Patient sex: M
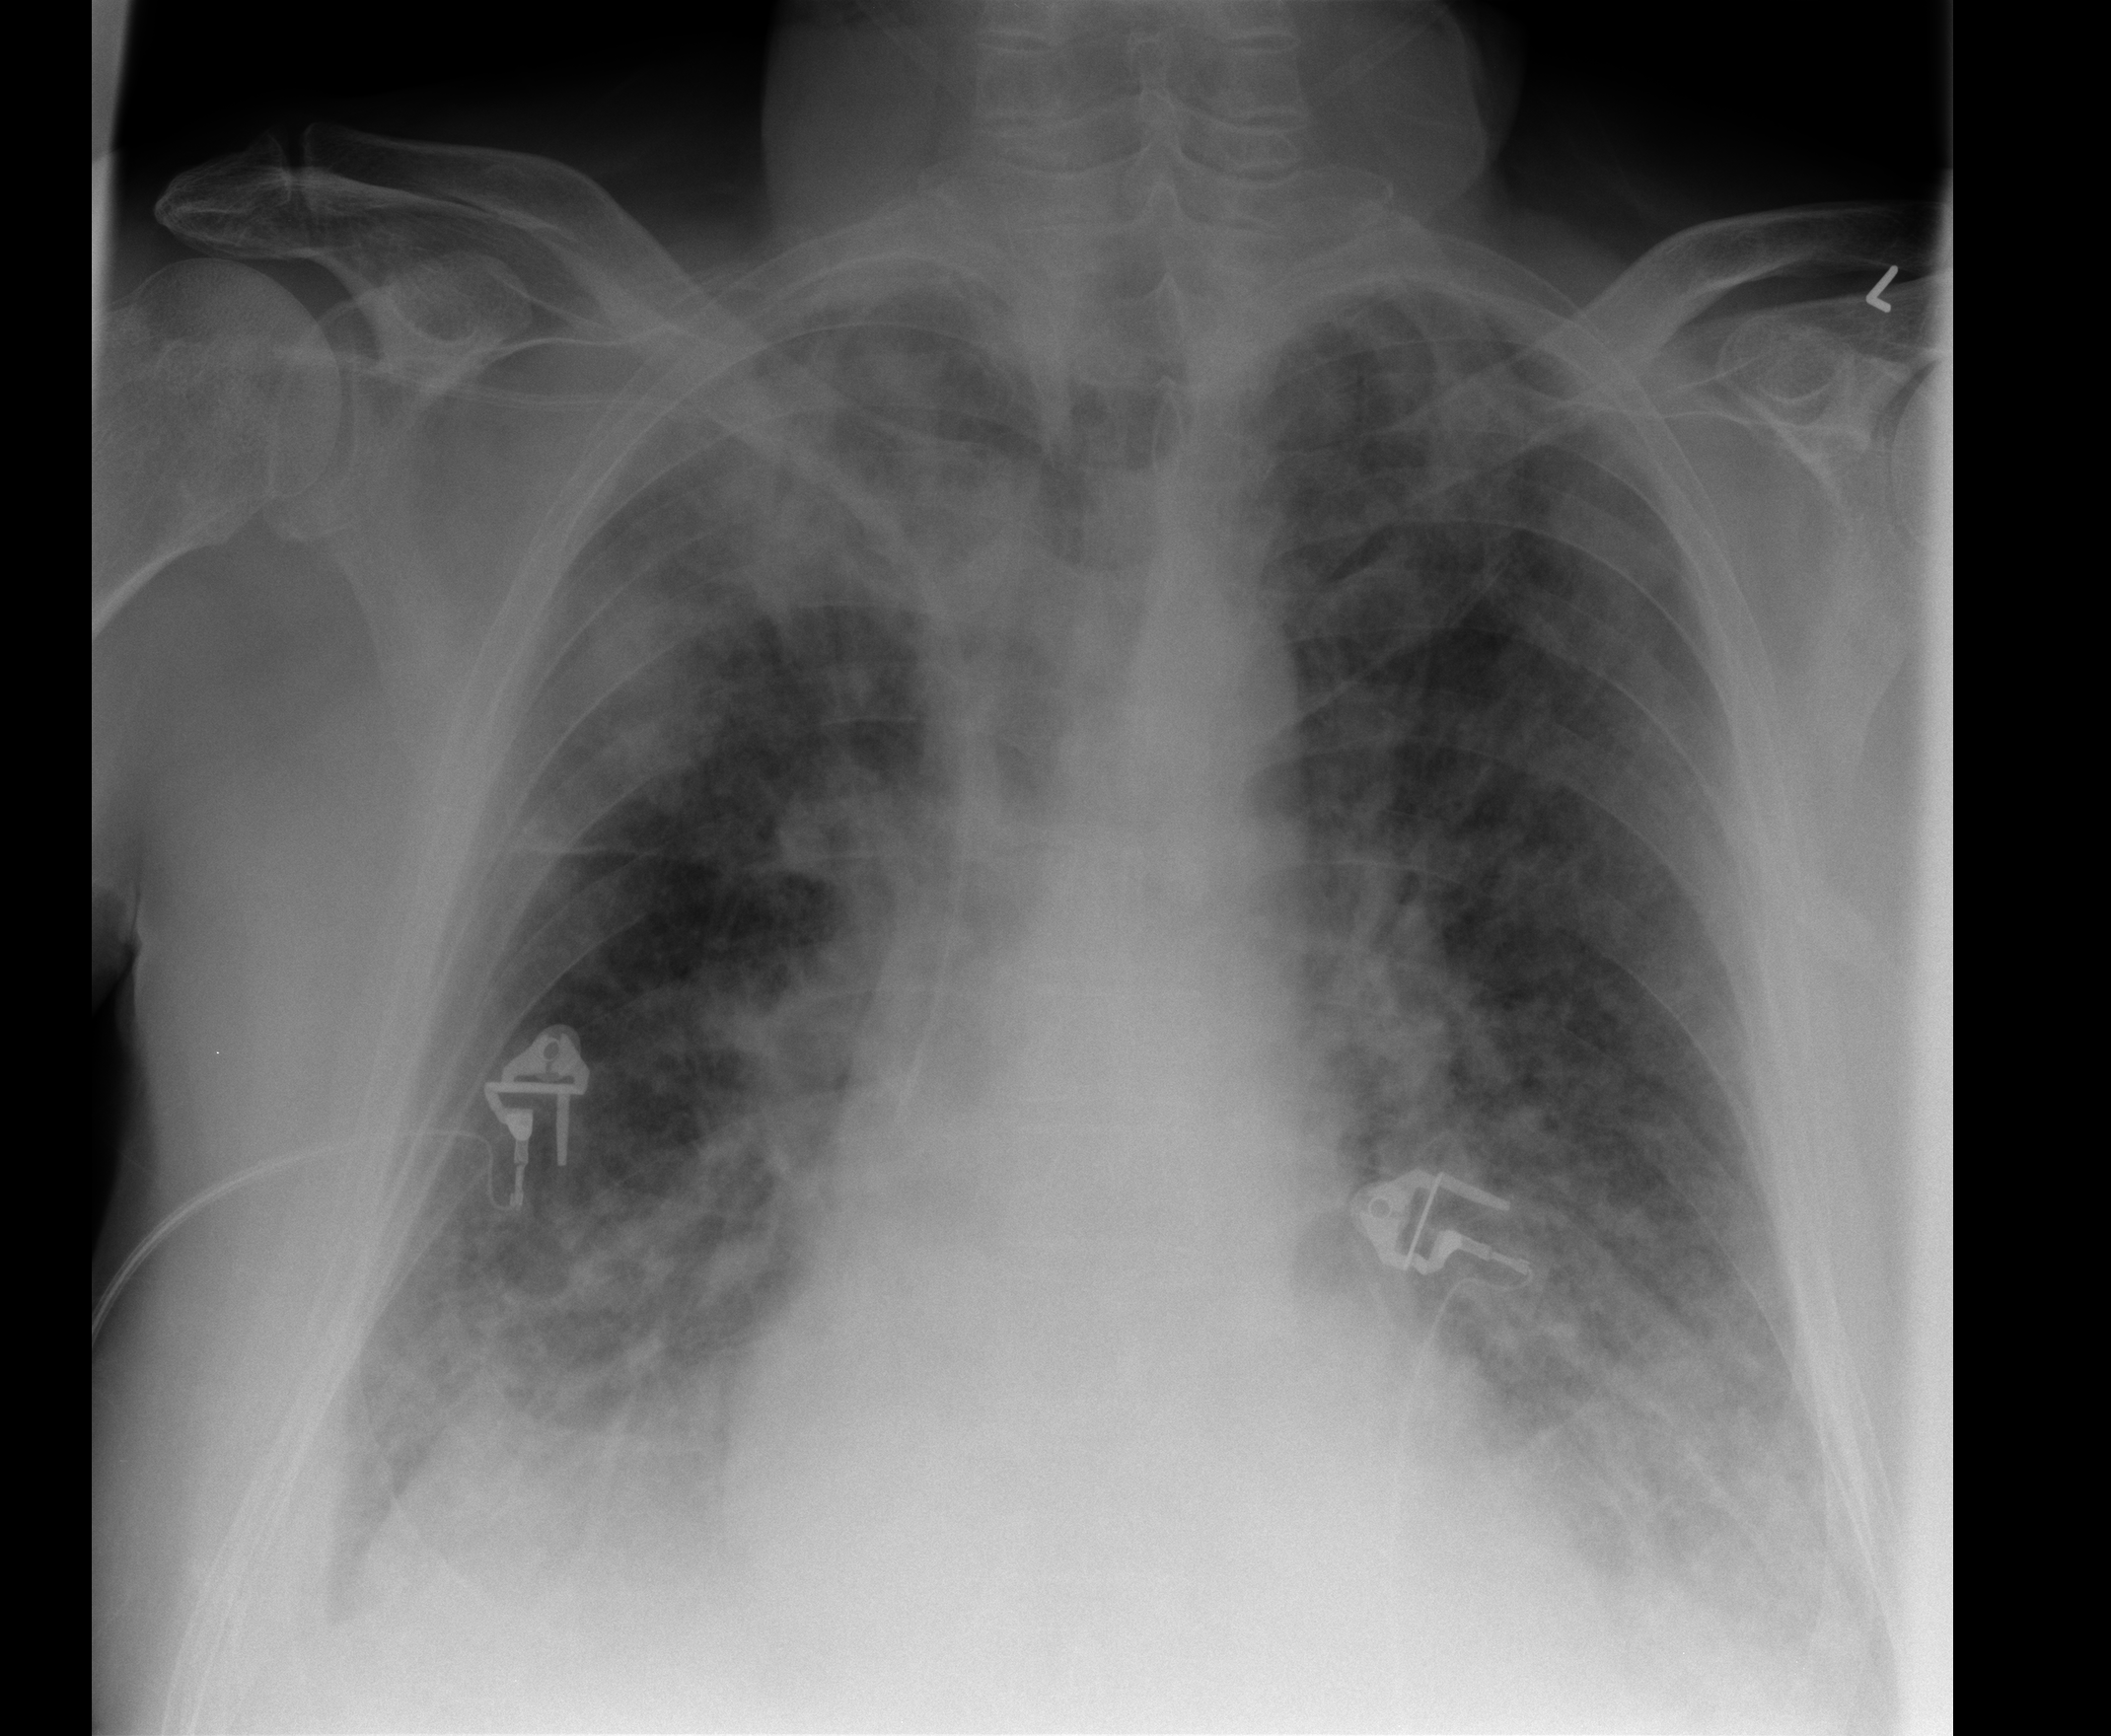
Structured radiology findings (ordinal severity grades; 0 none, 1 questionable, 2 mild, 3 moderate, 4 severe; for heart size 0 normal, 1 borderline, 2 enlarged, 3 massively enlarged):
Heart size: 1
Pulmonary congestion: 3
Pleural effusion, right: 2
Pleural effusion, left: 2
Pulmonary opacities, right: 3
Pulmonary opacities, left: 3
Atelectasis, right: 2
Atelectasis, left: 2